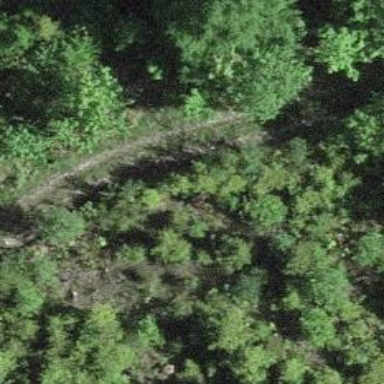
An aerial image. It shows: Unpaved track road.